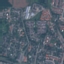
Land use / land cover class: Residential